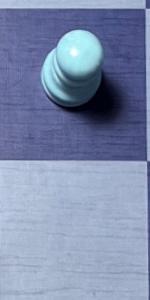
Label: Empty